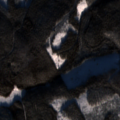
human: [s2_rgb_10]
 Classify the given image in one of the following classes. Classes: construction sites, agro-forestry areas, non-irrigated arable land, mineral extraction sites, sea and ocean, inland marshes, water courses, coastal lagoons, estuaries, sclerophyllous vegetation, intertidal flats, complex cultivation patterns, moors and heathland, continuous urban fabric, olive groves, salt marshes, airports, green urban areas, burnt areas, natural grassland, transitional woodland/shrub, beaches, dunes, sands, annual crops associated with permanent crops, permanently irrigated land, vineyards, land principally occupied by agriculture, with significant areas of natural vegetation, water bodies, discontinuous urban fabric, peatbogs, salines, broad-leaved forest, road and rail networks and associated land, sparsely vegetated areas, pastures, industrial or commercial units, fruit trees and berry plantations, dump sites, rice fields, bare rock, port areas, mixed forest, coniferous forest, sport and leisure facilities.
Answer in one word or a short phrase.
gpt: coniferous forest, mixed forest, transitional woodland/shrub